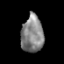
Tissue: prostate
Cell type: T cells
Senescence score: 0.331
Nuclear area (px): 799
Mean DAPI intensity: 133.398